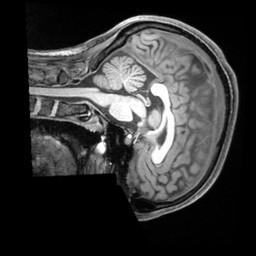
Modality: T1w
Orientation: sagittal
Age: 33
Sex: female
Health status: ill
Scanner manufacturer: siemens
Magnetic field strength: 3 T
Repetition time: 2.2 s
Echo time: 0.00218 s